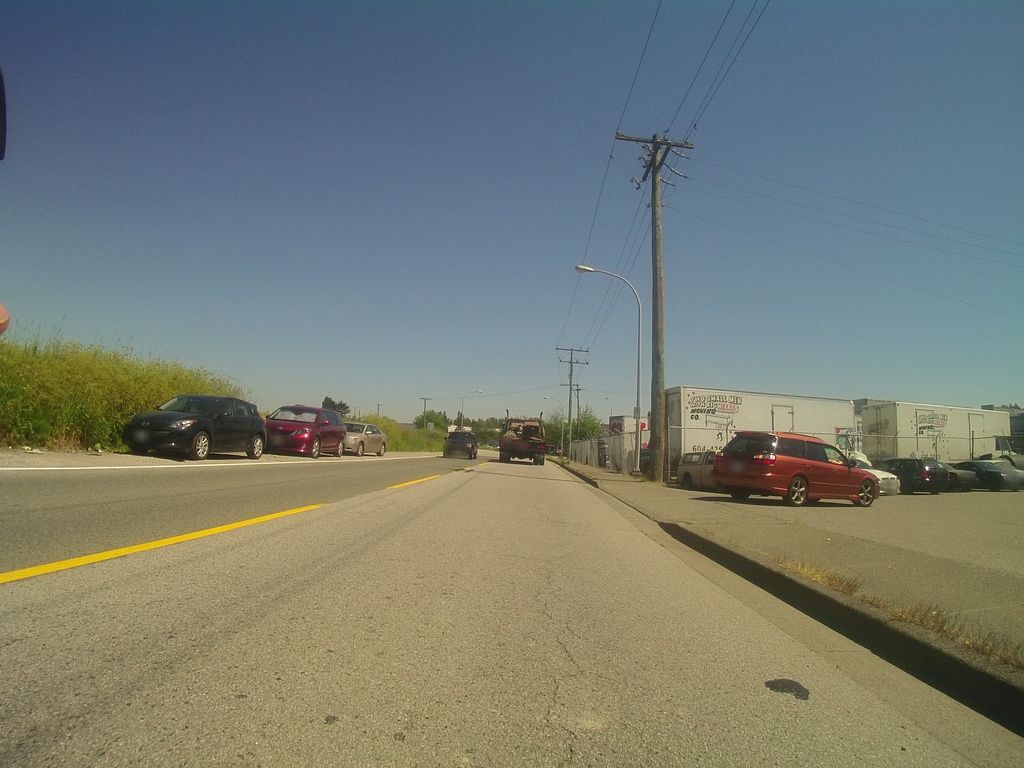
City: vancouver